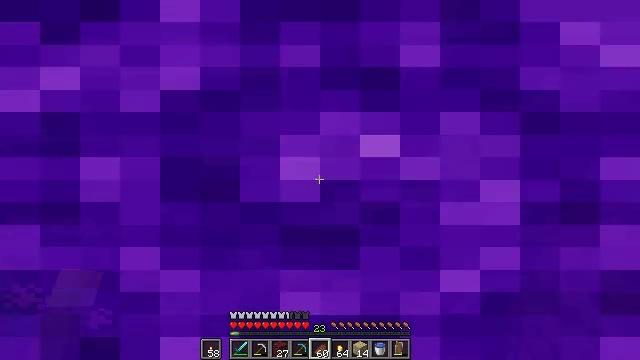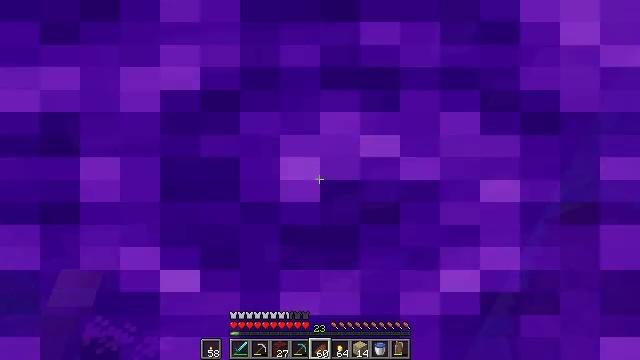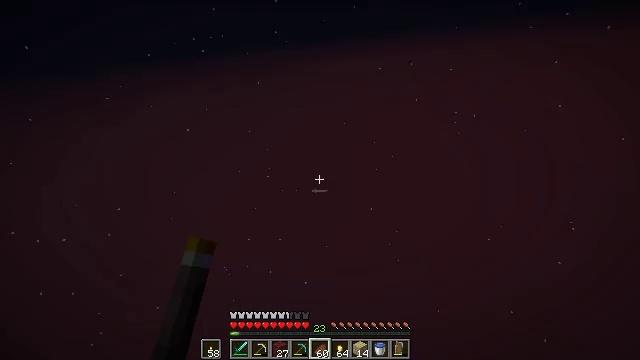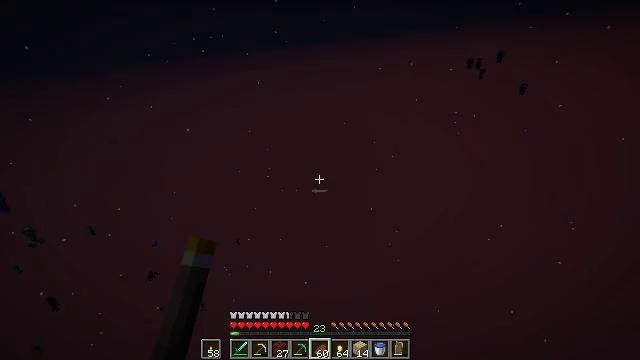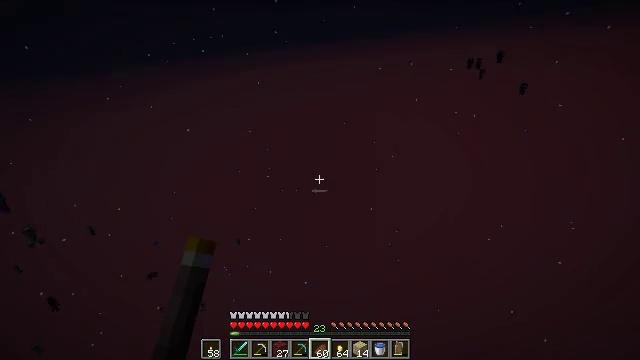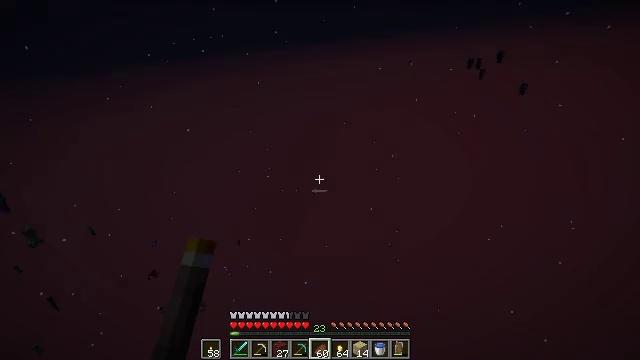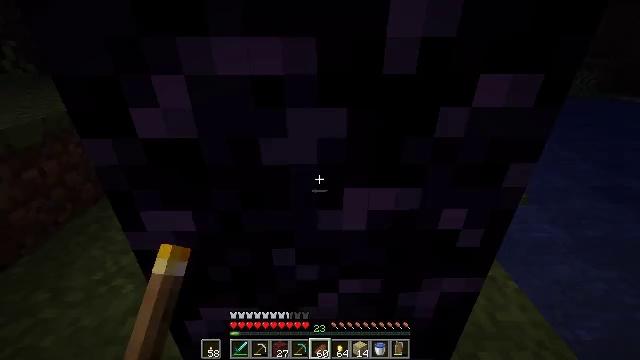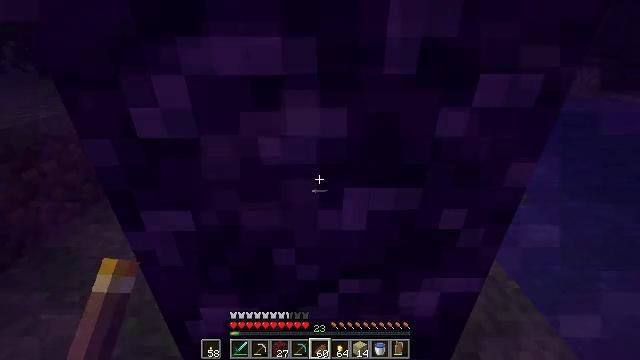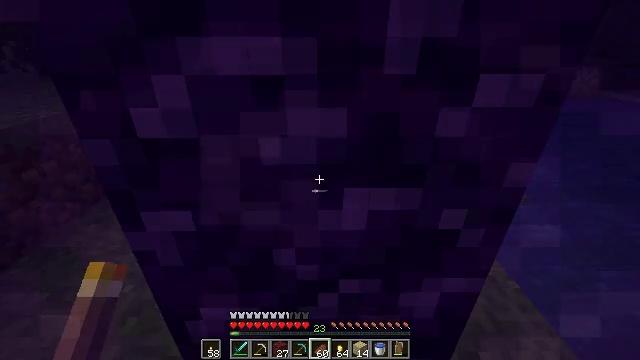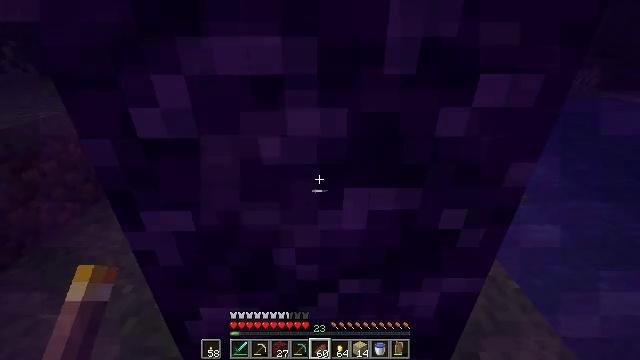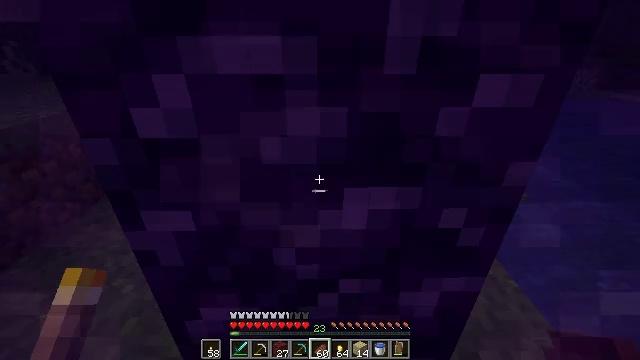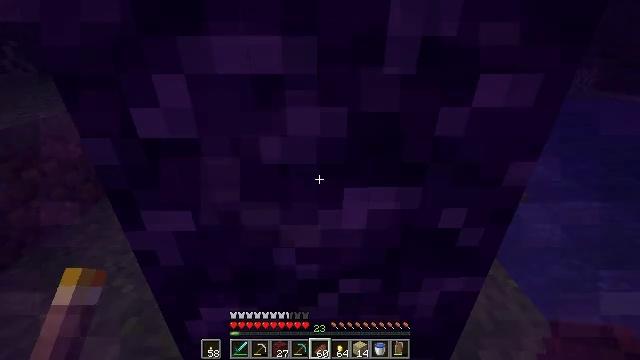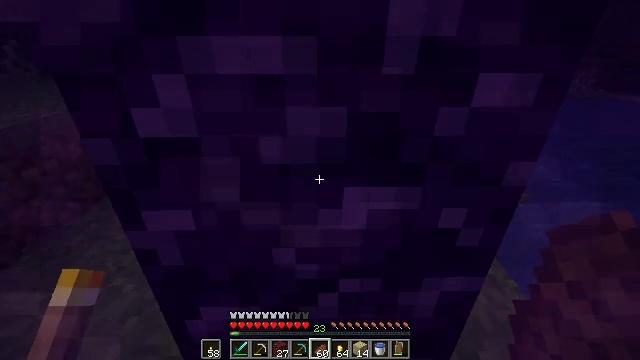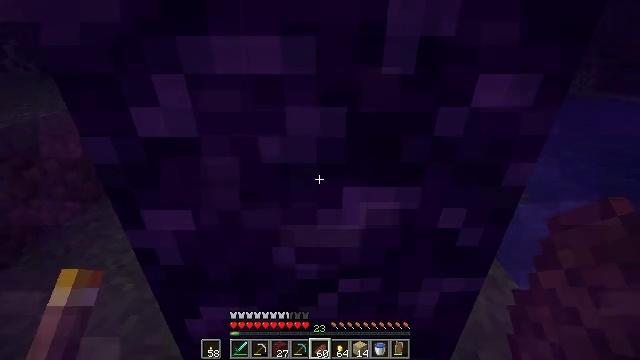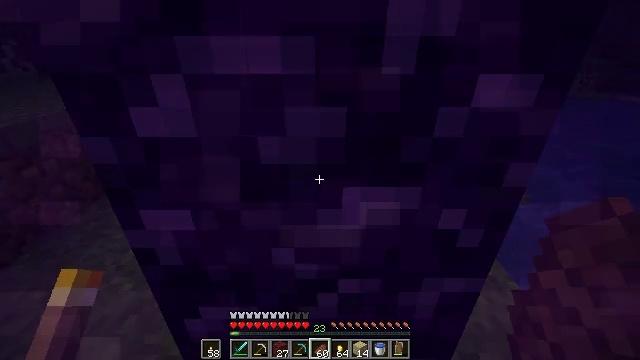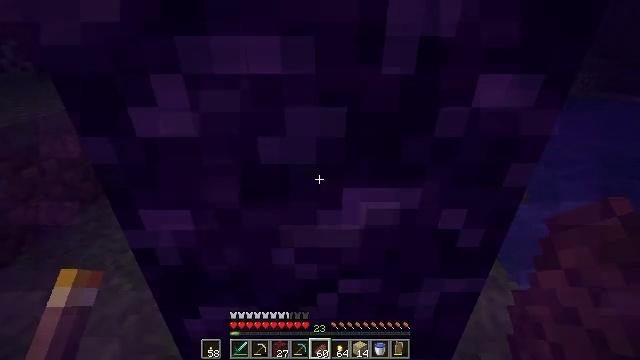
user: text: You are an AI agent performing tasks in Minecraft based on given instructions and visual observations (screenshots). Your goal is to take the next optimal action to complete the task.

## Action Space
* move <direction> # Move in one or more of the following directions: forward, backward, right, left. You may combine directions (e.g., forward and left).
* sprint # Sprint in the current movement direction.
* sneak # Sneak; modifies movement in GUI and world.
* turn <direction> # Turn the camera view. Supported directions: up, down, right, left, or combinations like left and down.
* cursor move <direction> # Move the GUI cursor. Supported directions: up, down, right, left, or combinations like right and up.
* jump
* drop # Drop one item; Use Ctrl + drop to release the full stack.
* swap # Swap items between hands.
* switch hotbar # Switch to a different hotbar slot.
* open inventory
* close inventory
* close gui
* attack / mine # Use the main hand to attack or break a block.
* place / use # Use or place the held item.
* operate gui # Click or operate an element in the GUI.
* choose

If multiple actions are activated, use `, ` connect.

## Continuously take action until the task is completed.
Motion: motion action
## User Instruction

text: Craft a gold ingot.
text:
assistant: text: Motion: no_op
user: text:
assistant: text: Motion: no_op
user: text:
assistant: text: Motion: no_op
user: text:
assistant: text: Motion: no_op
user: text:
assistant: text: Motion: no_op
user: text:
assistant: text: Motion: no_op
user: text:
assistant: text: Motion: no_op
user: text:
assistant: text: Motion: no_op
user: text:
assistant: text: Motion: no_op
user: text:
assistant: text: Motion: no_op
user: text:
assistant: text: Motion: no_op
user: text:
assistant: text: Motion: no_op
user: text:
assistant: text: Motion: no_op
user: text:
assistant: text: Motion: no_op
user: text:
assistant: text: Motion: no_op
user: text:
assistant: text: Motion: no_op
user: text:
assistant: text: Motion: no_op
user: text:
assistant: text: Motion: no_op
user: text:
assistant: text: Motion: no_op
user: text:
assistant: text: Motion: no_op
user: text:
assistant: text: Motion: no_op
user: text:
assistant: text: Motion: no_op
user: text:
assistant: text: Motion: no_op
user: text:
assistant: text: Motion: no_op
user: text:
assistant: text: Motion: no_op
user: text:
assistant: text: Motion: no_op
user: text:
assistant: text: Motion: no_op
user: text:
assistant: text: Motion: no_op
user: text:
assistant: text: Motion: turn left and down
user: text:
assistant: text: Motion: turn left and down